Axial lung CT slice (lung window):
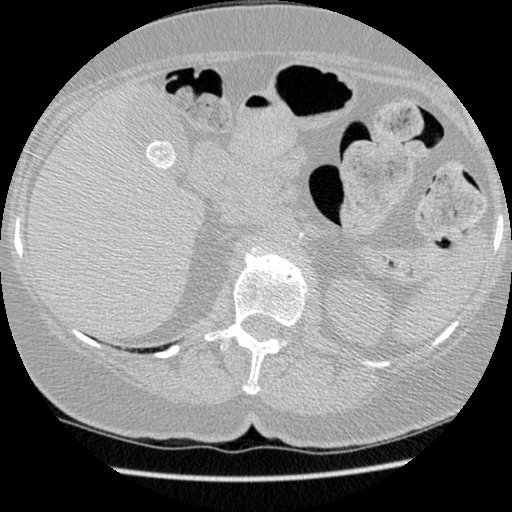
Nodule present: no